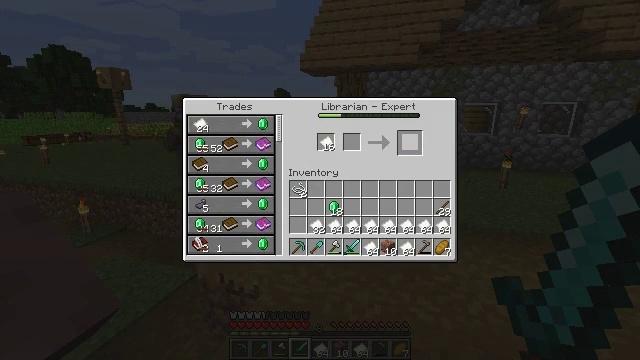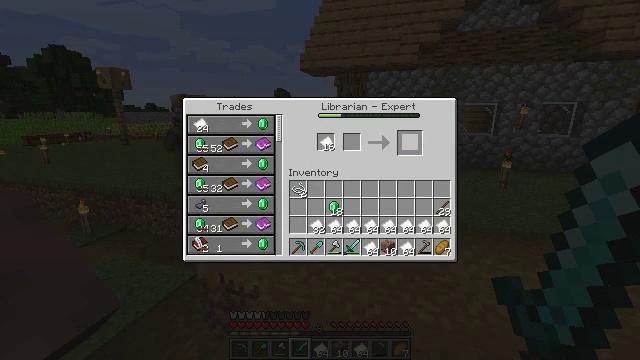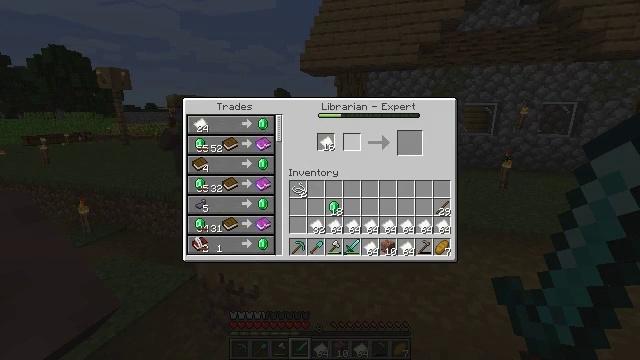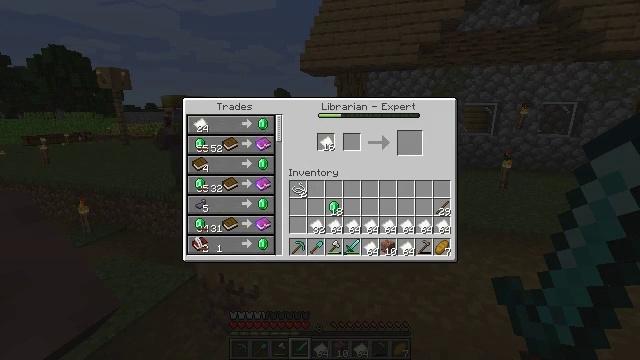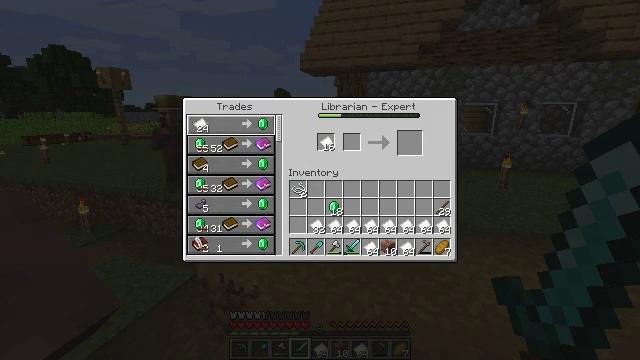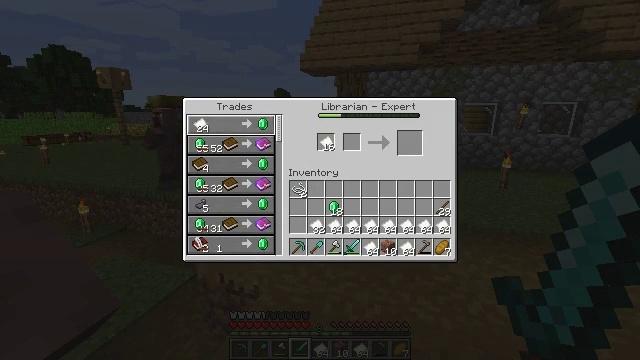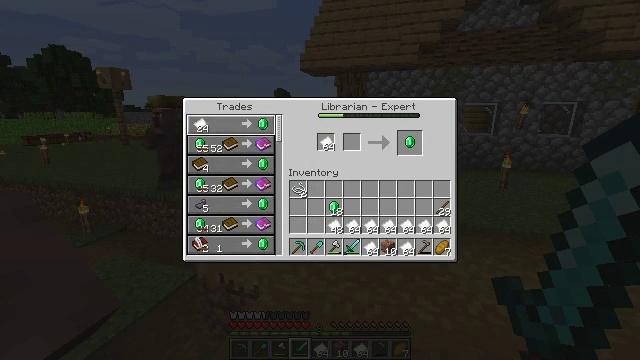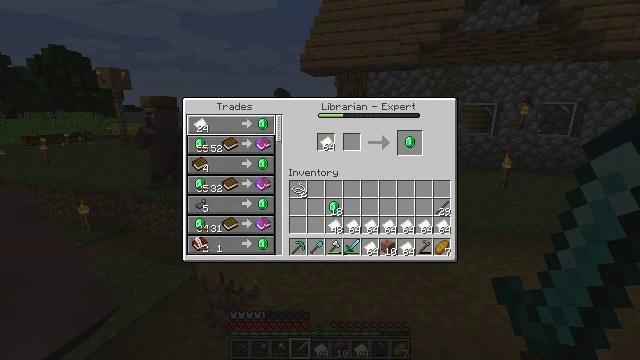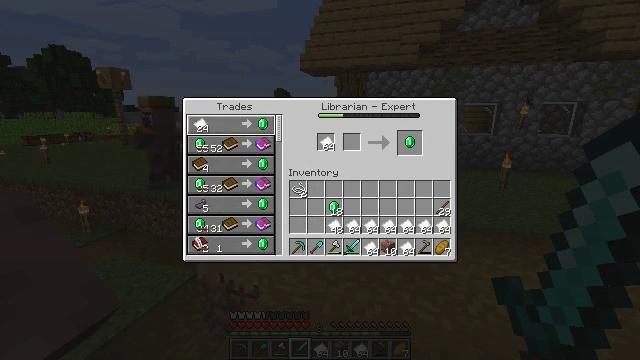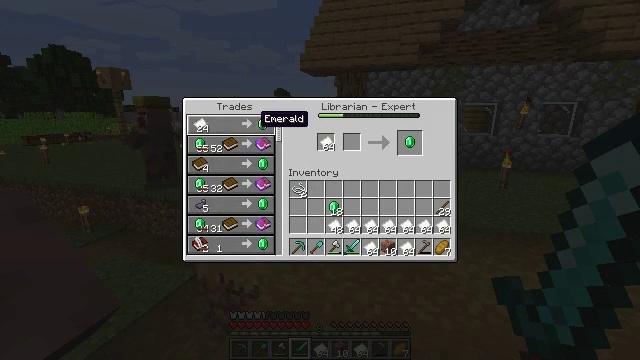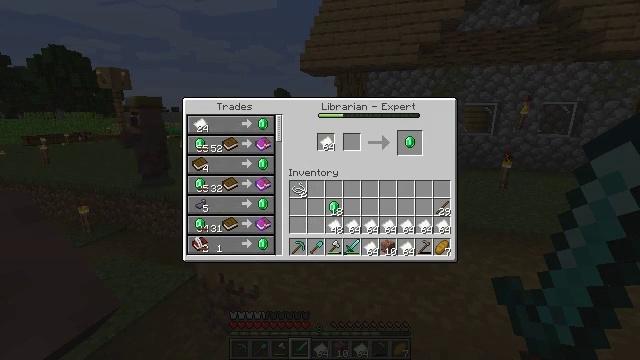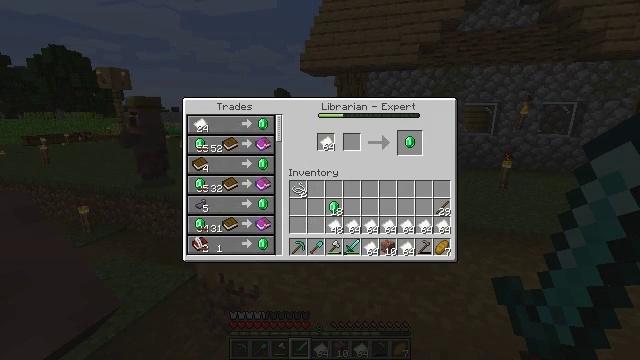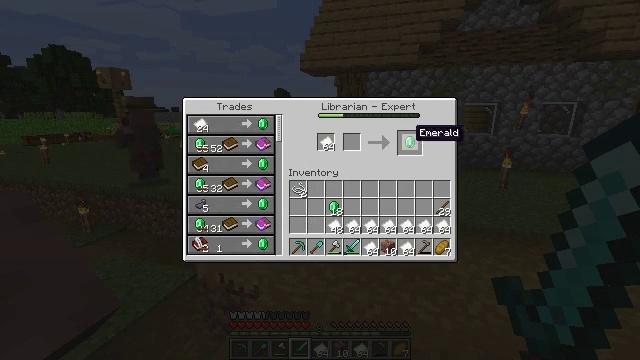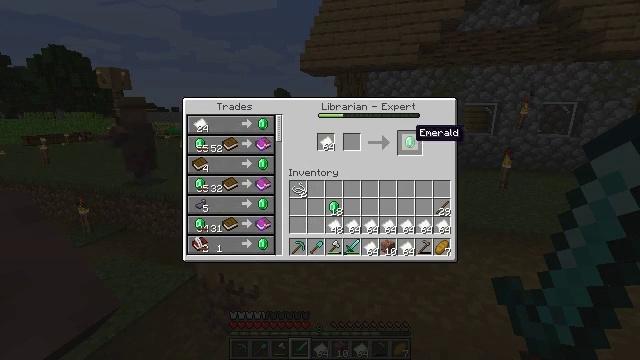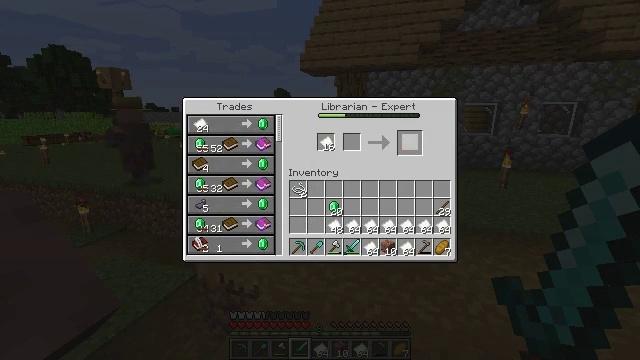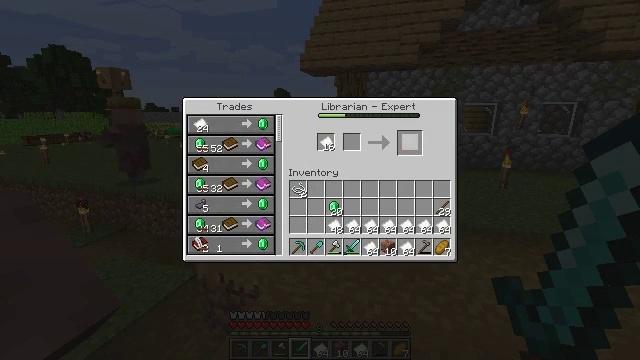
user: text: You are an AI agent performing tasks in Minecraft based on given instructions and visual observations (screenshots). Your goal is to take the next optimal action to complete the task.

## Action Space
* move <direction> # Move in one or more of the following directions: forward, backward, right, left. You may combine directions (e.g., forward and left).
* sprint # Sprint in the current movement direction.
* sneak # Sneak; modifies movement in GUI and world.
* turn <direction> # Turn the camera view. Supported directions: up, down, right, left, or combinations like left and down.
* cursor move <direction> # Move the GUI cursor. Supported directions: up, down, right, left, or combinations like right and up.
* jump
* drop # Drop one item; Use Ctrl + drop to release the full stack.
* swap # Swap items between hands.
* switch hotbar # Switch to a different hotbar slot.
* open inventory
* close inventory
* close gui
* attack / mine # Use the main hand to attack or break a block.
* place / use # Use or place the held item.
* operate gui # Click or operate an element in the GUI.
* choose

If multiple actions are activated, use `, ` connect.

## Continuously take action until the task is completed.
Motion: motion action
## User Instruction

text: Craft an emerald with the available materials.
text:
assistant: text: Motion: sneak, cursor move left, operate gui
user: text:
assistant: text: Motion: sneak, cursor move left
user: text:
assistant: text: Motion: sneak, cursor move left and up
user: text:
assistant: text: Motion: sneak, cursor move left
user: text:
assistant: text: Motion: sneak
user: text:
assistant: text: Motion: sneak, operate gui
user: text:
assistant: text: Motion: sneak, operate gui
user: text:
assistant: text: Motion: sneak
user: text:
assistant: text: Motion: sneak, cursor move right
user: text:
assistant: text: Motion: sneak, cursor move right
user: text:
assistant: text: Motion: sneak, cursor move right
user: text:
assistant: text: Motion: sneak, cursor move right
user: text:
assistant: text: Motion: sneak
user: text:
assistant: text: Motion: sneak, operate gui
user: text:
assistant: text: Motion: sneak, operate gui
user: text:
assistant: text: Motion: sneak, operate gui
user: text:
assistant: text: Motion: sneak
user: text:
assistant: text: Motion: sneak, cursor move left
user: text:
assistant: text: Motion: sneak, cursor move left
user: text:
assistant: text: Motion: sneak, cursor move left
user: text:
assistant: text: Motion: sneak, operate gui
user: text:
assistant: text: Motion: sneak, operate gui
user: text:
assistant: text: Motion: sneak, operate gui
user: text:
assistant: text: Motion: sneak, cursor move right
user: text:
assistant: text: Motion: sneak, cursor move right and down
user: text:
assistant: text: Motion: sneak, cursor move right and down
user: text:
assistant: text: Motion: sneak, cursor move right
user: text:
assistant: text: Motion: sneak
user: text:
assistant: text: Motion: sneak, operate gui
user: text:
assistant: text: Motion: sneak, operate gui